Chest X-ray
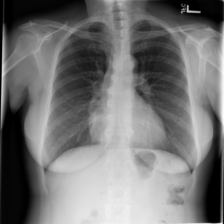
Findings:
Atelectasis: negative
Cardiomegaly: negative
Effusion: negative
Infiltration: negative
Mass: negative
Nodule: negative
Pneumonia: negative
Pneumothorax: negative
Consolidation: negative
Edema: negative
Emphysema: negative
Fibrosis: negative
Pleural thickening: negative
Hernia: negative